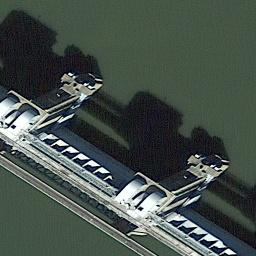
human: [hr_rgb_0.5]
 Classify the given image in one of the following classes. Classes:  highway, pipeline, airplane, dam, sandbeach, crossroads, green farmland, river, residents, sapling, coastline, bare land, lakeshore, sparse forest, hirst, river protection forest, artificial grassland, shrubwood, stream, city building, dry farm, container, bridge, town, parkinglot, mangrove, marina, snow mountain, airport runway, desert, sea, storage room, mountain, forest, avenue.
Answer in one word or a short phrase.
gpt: dam